Interaction volume radius: 5 \u00c5
Interaction volume height: 10 \u00c5
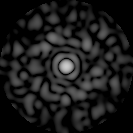
Disorder parameter: 0.8754